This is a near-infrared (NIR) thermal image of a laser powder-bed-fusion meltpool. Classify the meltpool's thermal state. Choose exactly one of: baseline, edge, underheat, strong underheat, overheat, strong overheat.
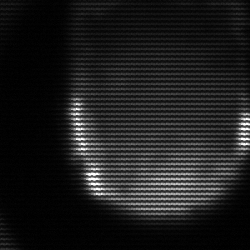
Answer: edge